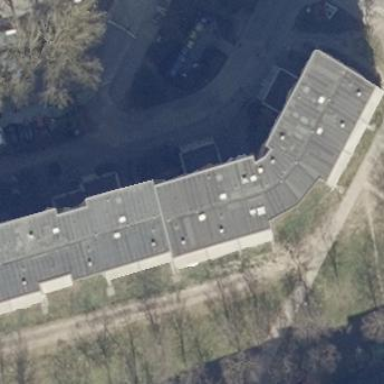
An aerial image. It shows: Flat-roofed apartment building.